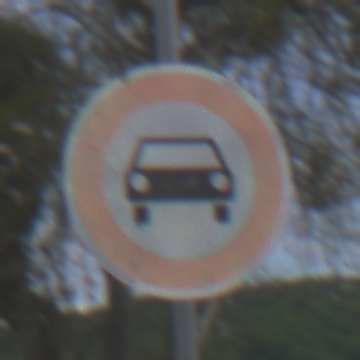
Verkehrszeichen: VerbotKraftwagen
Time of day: Midday
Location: Outdoor (RoadRail)
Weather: PartlyCloudy
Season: NotSpecified
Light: Natural